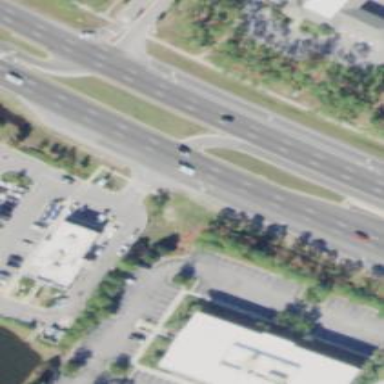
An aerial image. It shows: Trunk link highway.